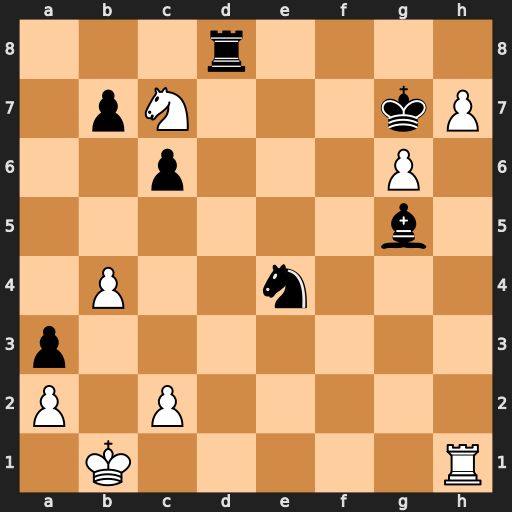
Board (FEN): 3r4/1pN3kP/2p3P1/6b1/1P2n3/p7/P1P5/1K5R
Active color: w
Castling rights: -
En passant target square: -
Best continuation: Ne6+ Kxg6 Nxd8 Nd2+ Kc1